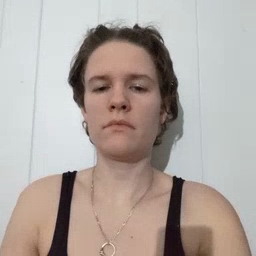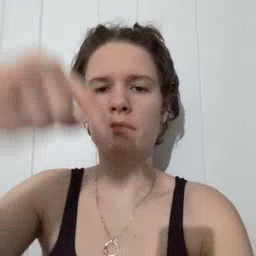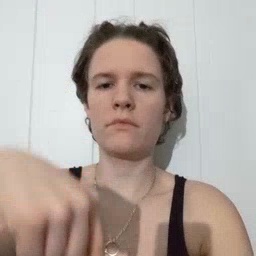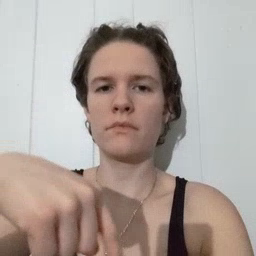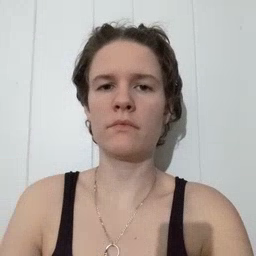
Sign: down